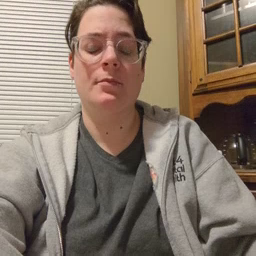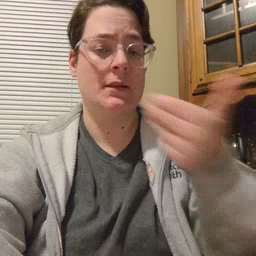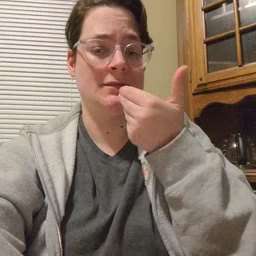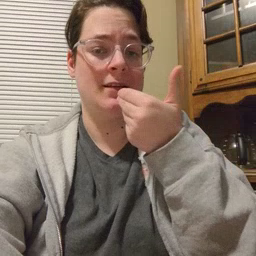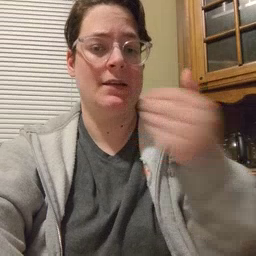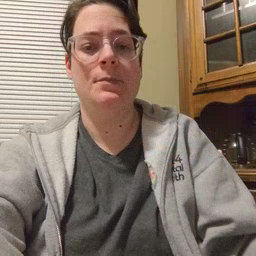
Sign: pizza